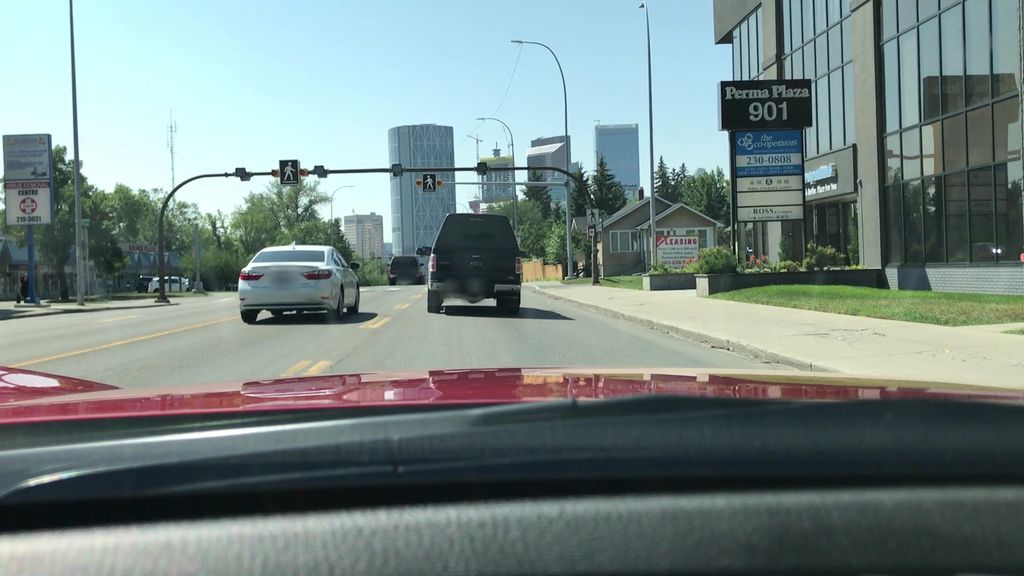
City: calgary